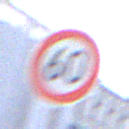
Verkehrszeichen: Geschwindigkeit60
Umgebung: Outdoor, Urban
Tageszeit: SunriseSunset
Wetter: PartlyCloudy
Licht: Natural
Jahreszeit: NotSpecified
Kontrast: LowContrast